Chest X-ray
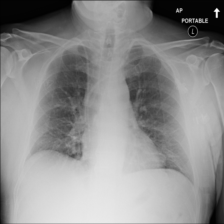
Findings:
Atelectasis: positive
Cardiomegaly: negative
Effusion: negative
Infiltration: negative
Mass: negative
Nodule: negative
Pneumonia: negative
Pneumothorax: negative
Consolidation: negative
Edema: negative
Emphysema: negative
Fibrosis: negative
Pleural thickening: negative
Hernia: negative